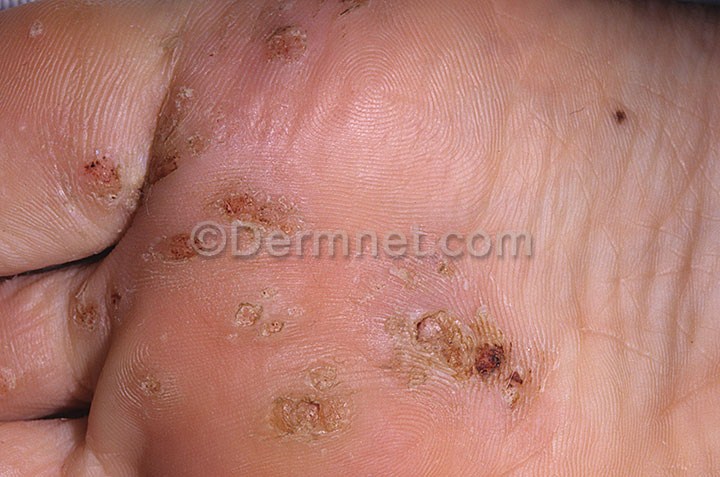
Disease: Warts Molluscum and other Viral Infections